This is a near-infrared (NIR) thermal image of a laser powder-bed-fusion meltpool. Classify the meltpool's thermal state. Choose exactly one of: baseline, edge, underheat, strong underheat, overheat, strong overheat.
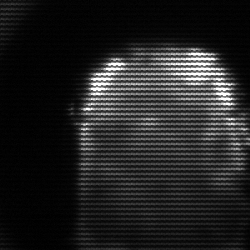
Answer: baseline